Interaction volume radius: 10 \u00c5
Interaction volume height: 20 \u00c5
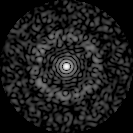
Disorder parameter: 0.8302